Field crop: maize
Growth stage: 2
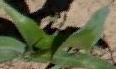
Species: maize